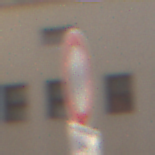
Verkehrszeichen: VerbotFahrzeugeAllerArt
Zusatzzeichen unten: BesondereFahrzeugeUndTransportgueter11
Umgebung: Outdoor, Urban
Tageszeit: MorningAfternoon
Wetter: Clear
Licht: Natural
Jahreszeit: NotSpecified
Kontrast: HighContrast